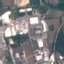
Land use / land cover: Industrial